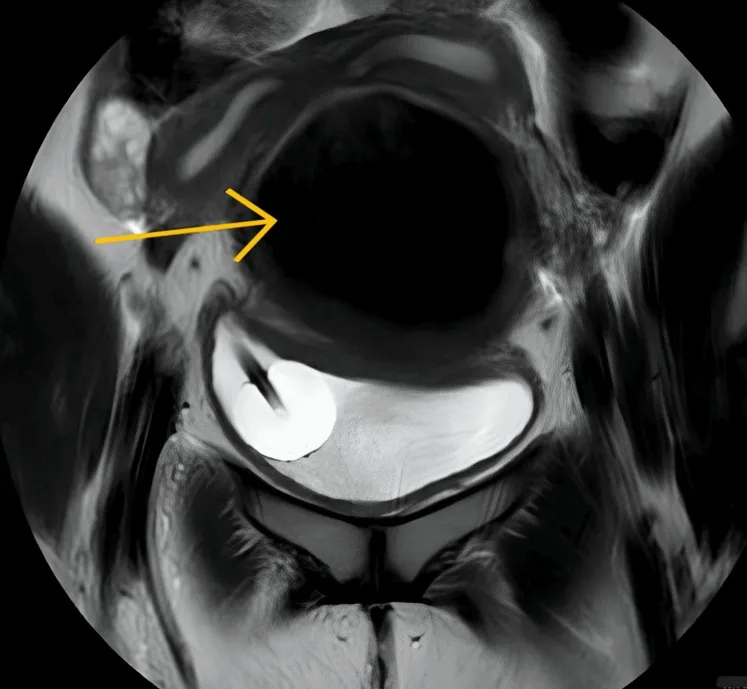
MRI showing hematocolpos and well-distended bladder with a Foley bulb in situ. MRI: magnetic resonance imaging.
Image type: radiology (mri)